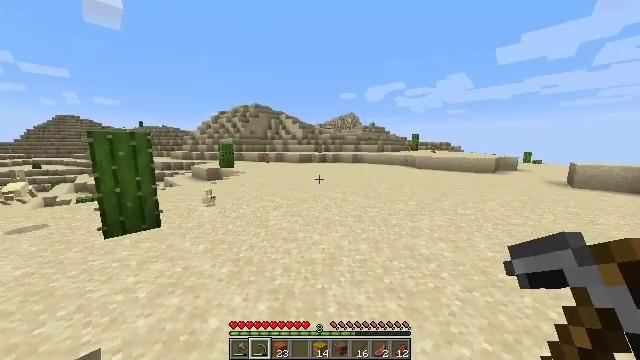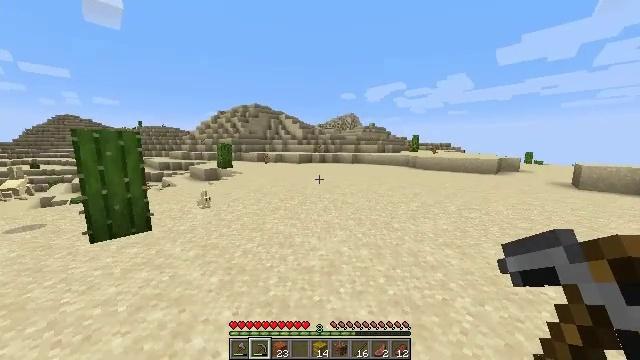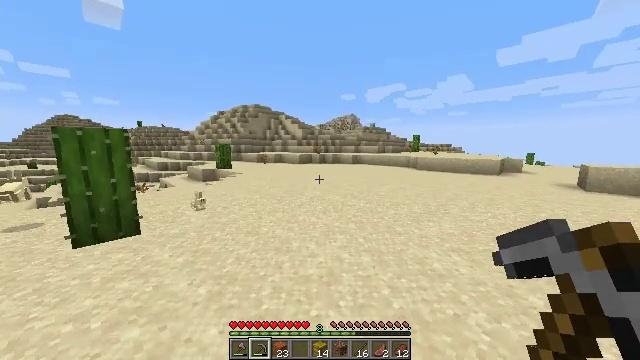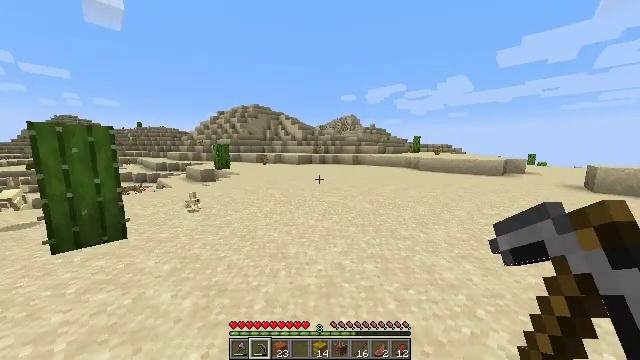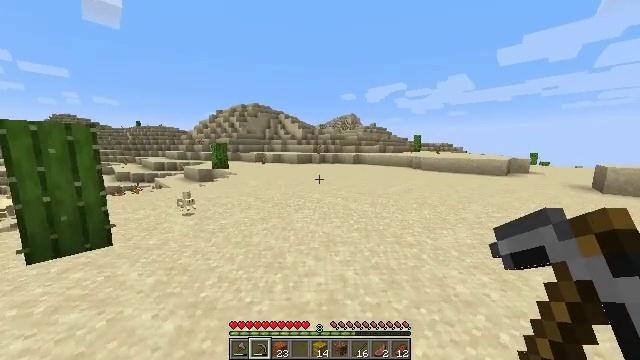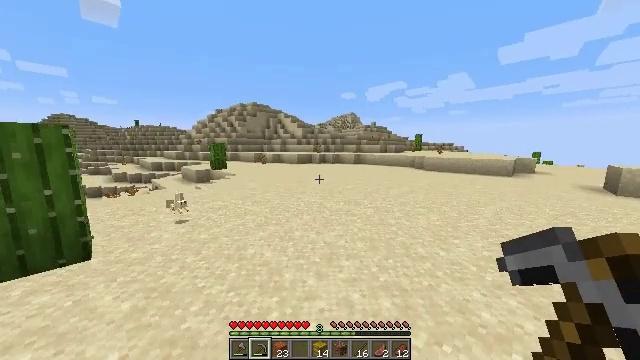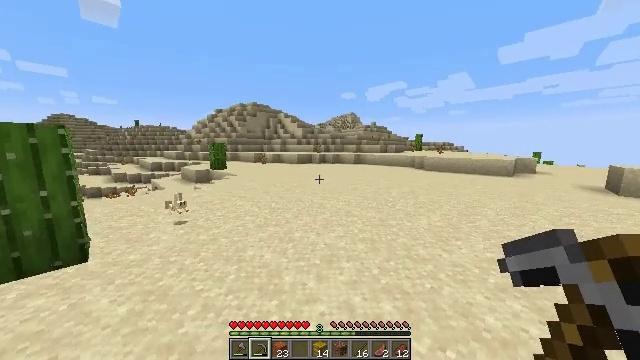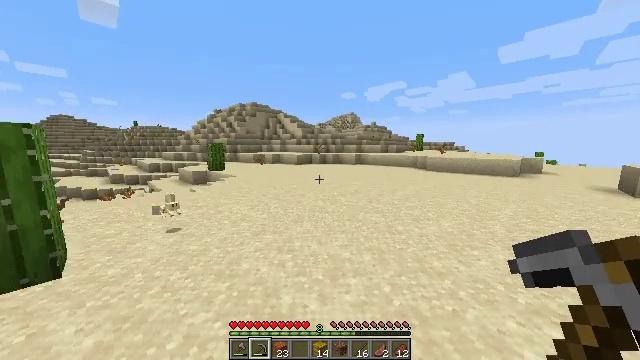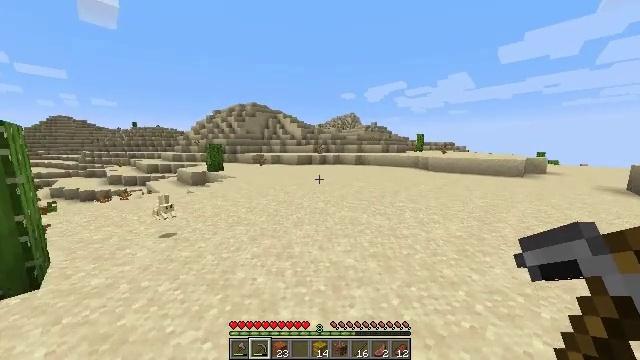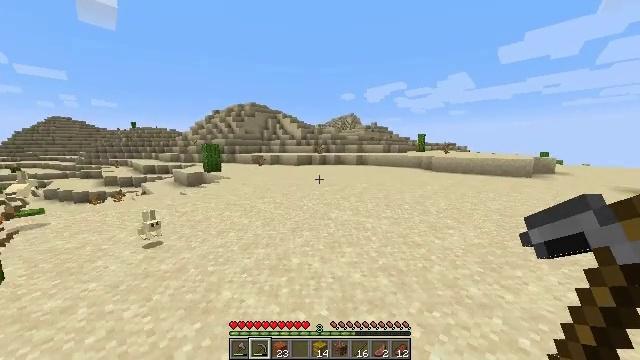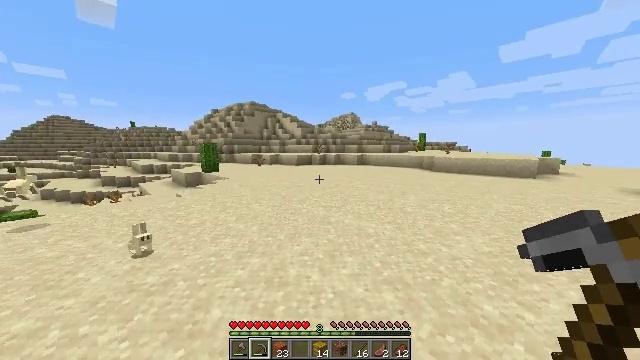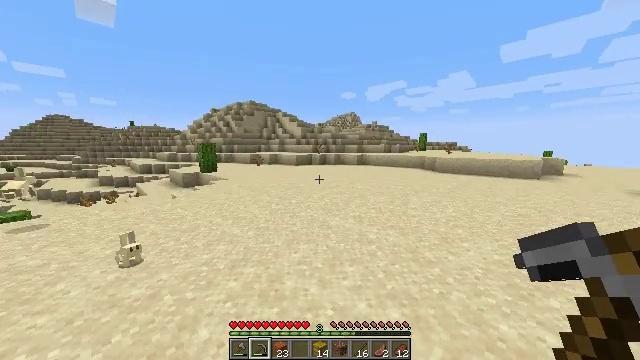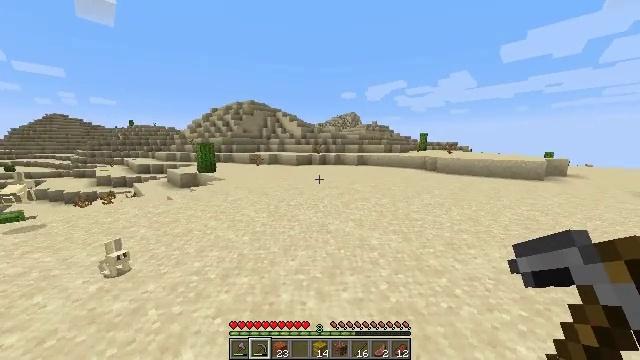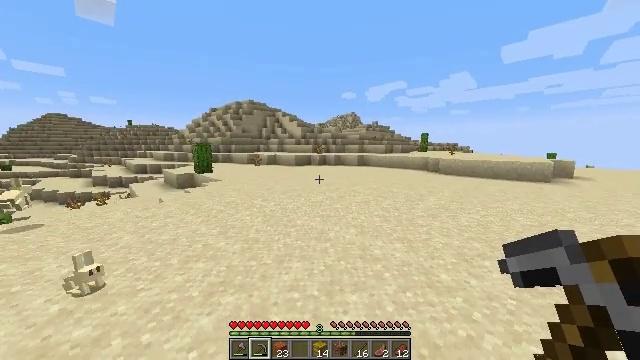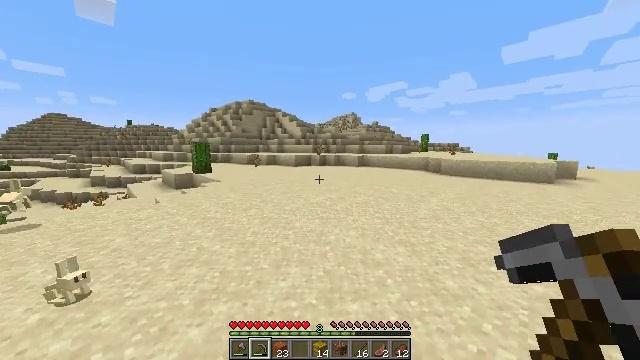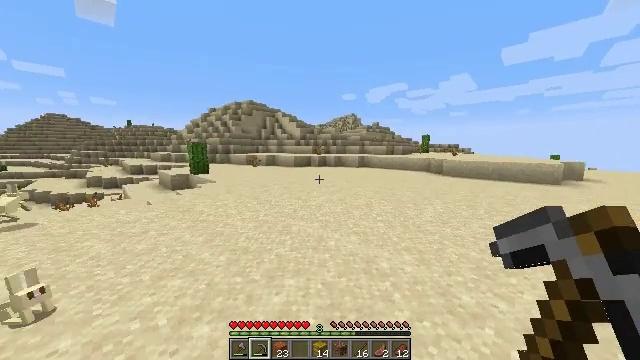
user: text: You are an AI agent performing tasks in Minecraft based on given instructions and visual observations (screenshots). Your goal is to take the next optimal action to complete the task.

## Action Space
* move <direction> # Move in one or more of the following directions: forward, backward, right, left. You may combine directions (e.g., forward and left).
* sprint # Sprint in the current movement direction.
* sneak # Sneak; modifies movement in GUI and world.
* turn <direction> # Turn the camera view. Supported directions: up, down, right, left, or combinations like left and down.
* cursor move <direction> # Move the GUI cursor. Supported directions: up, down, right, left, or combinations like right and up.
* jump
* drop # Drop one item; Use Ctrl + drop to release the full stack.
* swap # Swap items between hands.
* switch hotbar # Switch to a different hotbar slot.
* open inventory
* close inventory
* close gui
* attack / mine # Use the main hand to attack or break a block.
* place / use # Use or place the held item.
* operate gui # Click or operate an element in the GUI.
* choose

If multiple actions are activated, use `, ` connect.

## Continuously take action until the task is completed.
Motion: motion action
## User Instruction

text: Left click to mine the dead bush.
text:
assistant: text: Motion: move forward, sprint
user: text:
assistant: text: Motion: move forward, sprint
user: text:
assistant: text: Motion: move forward, sprint
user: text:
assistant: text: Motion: move forward, sprint
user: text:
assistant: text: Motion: move forward, sprint
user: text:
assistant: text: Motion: move forward, sprint
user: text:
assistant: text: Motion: move forward, sprint
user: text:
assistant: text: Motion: move forward, sprint
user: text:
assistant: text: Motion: move forward, sprint
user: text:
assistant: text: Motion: move forward, sprint
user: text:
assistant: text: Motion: move forward, sprint
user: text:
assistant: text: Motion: move forward, sprint
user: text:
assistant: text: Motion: move forward, sprint
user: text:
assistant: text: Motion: move forward, sprint
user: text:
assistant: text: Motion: move forward, sprint
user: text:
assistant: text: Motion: move forward, sprint, turn right and up
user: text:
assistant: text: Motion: move forward, sprint, turn right and up
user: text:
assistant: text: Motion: move forward, sprint
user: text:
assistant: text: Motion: move forward, sprint
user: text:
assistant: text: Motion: move forward, sprint
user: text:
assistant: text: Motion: move forward, sprint
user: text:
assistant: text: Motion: move forward, sprint
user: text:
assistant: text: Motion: move forward, sprint
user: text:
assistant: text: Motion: move forward, sprint, turn left
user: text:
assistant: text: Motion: move forward, sprint
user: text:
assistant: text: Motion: move forward, sprint
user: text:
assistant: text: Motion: move forward, sprint
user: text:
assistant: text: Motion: move forward, sprint, turn up
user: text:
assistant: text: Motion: move forward, sprint, turn right and up
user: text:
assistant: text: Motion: move forward, sprint, turn up